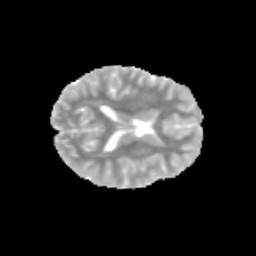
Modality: MD
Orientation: axial
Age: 11
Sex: female
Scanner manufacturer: siemens
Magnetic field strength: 3 T
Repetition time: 3.8 s
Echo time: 0.07 s